This time-frequency spectrogram was computed from a bearing vibration snapshot; brighter regions carry more energy. Determine the bearing's health state. Answer with exactly one of: normal, inner_race, outer_race, ball.
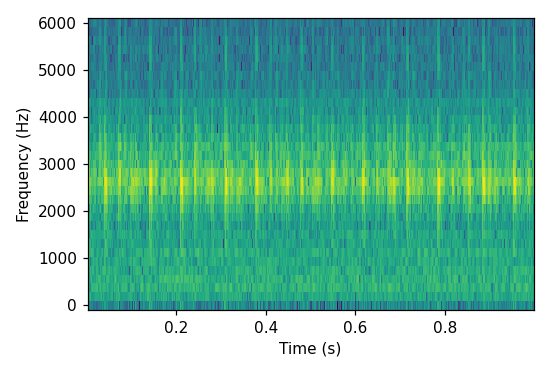
Answer: inner_race